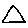
Label: triangle